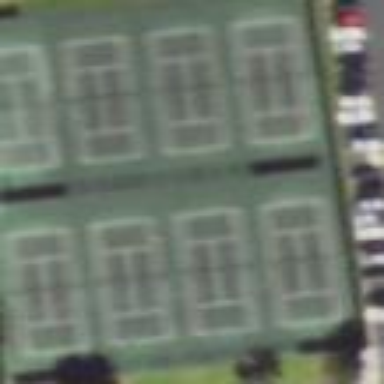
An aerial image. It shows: Tennis court on pitch.